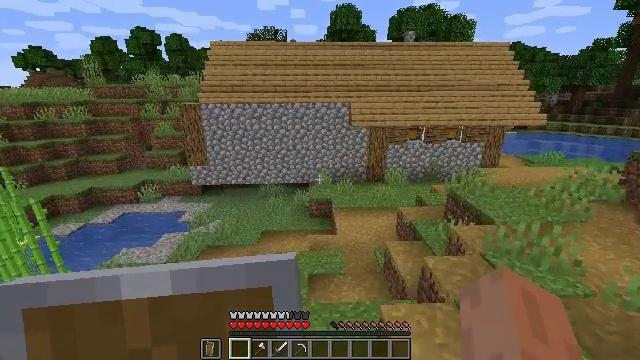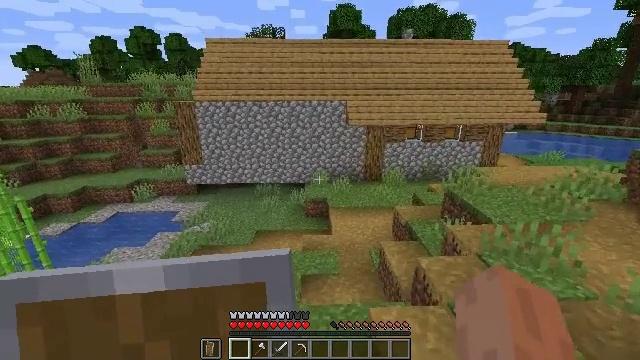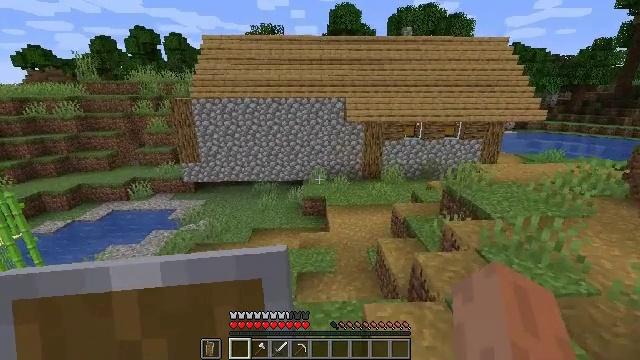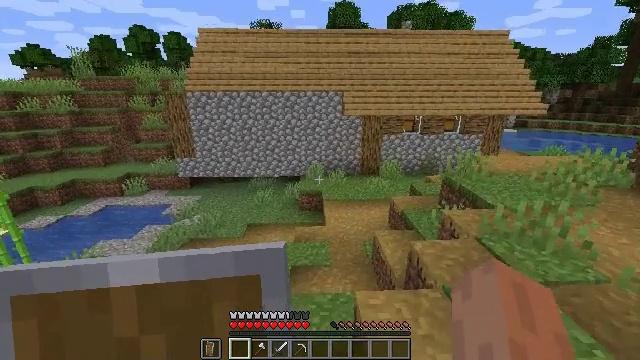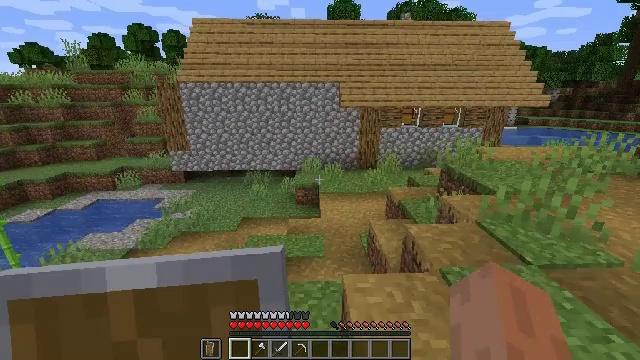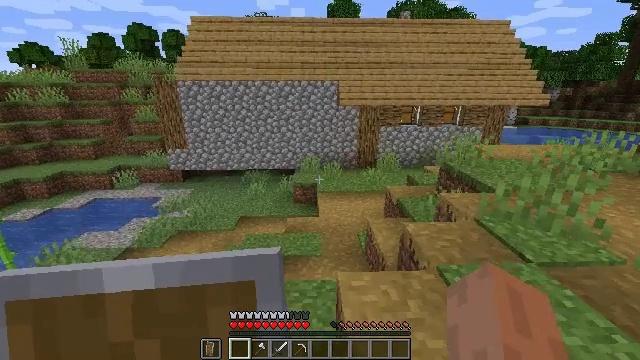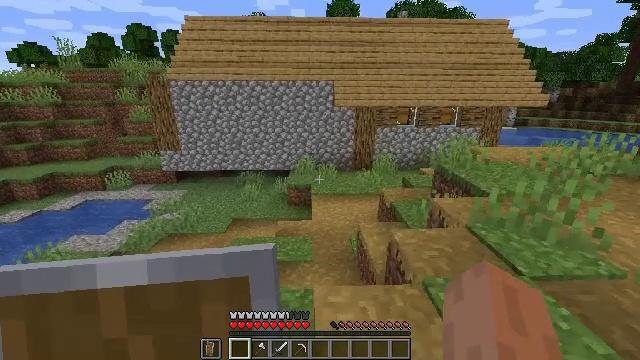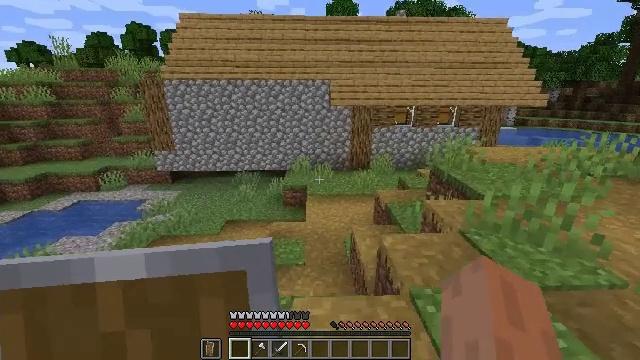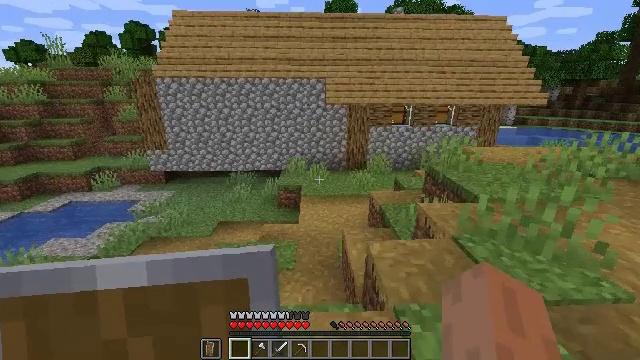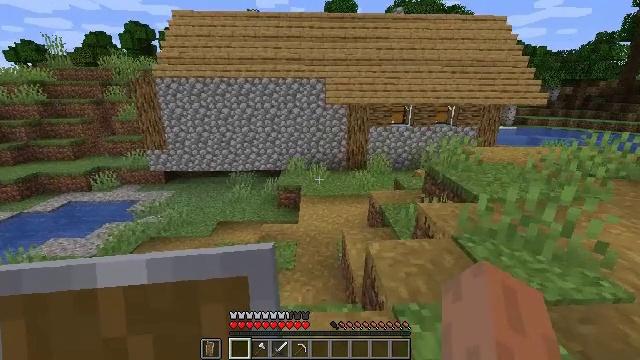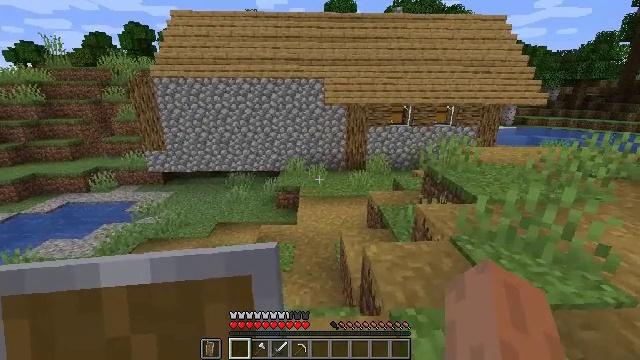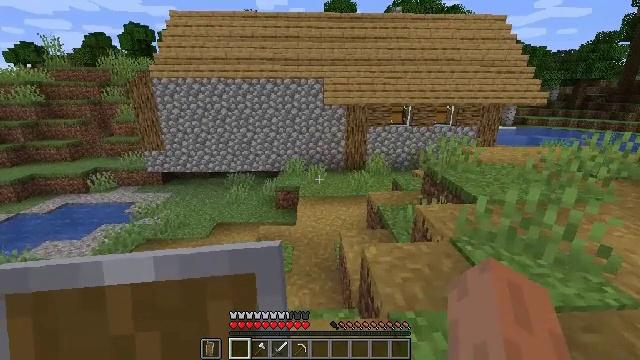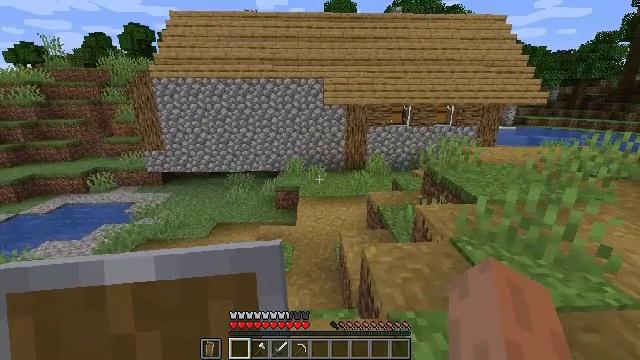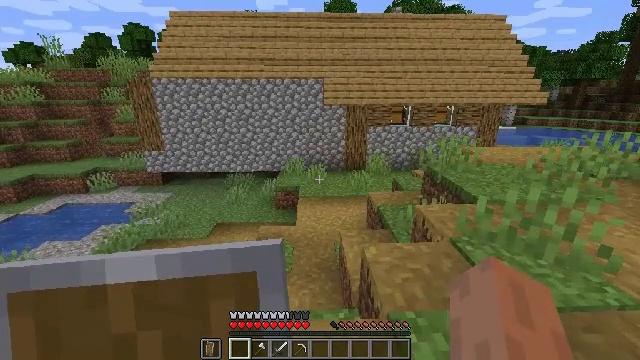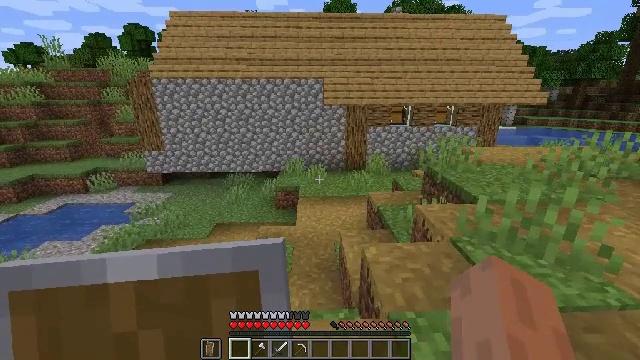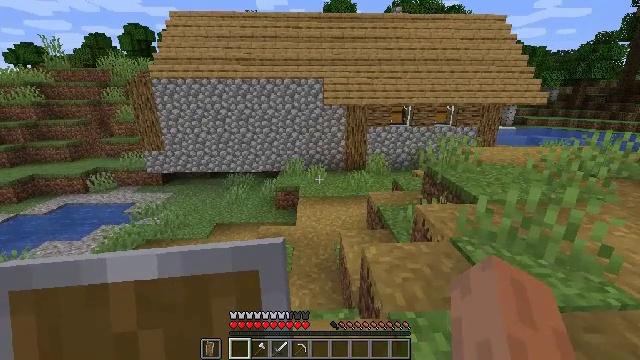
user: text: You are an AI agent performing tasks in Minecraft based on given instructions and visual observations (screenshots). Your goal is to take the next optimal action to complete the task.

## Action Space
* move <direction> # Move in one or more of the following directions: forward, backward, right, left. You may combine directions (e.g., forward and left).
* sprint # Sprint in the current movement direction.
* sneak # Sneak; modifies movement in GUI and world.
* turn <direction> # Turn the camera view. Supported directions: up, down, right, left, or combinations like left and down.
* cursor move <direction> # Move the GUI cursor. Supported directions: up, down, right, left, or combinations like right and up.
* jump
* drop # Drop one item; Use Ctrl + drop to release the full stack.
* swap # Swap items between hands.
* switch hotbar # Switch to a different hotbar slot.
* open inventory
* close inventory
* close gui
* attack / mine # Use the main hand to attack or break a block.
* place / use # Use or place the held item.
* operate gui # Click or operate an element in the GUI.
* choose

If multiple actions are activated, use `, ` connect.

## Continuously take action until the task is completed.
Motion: motion action
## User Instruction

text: craft item air
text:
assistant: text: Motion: move forward and move right
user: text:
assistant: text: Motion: move forward and move right
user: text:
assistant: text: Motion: move forward and move right
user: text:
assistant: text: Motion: move forward and move right
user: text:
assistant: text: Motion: move forward and move right
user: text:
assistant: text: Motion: move forward and move right
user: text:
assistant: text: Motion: move forward and move right
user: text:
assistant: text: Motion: no_op
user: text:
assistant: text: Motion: no_op
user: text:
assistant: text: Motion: no_op
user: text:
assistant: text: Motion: no_op
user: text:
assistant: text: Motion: no_op
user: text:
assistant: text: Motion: no_op
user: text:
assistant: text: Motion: no_op
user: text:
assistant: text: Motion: no_op
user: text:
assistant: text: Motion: no_op
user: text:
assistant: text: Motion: no_op
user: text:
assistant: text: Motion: no_op
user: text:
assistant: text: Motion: no_op
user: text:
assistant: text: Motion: no_op
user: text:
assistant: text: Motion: no_op
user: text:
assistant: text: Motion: no_op
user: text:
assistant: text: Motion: no_op
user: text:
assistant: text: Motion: no_op
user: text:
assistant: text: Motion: no_op
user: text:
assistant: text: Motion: no_op
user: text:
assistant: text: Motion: no_op
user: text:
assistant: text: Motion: no_op
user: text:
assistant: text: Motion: no_op
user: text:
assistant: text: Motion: no_op